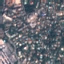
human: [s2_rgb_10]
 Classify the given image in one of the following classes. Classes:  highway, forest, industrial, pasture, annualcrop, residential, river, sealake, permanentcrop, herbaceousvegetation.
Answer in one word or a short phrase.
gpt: Residential